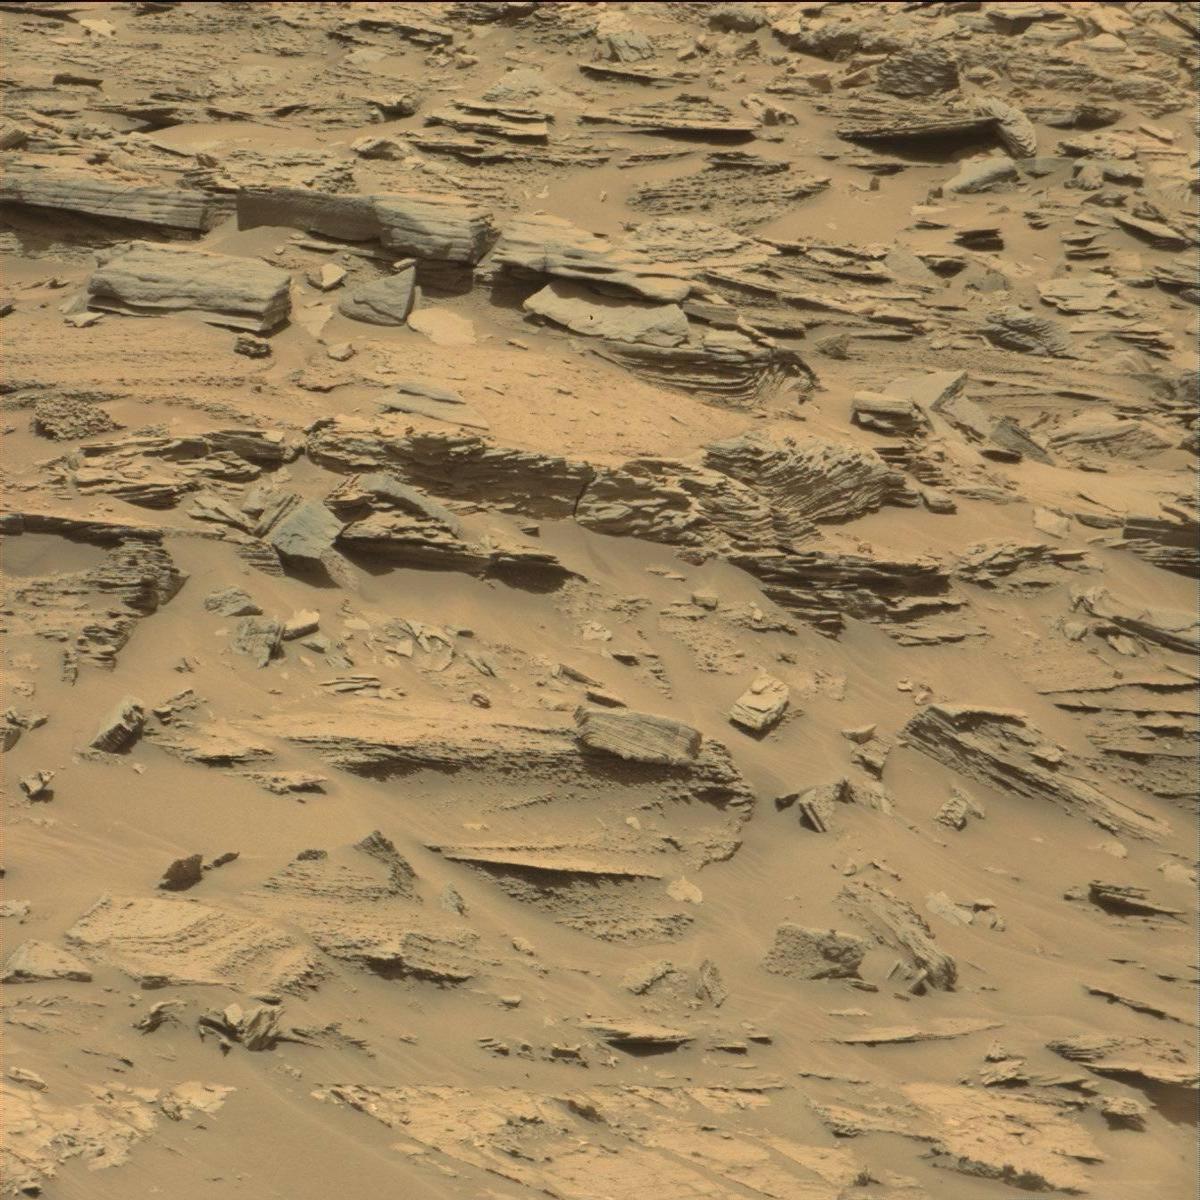
Terrain classes present: Bedrock, Sand / Soil